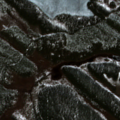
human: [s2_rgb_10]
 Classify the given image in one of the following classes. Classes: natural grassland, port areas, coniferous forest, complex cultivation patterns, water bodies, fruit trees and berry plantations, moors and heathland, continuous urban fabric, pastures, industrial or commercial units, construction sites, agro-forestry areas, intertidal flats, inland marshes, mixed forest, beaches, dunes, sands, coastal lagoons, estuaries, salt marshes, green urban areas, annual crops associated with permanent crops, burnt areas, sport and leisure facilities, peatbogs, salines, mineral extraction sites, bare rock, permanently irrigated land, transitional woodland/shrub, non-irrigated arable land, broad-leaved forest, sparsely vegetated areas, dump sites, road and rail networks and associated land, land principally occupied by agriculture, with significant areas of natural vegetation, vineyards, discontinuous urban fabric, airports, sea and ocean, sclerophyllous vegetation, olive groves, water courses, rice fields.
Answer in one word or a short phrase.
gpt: coniferous forest, transitional woodland/shrub, water bodies